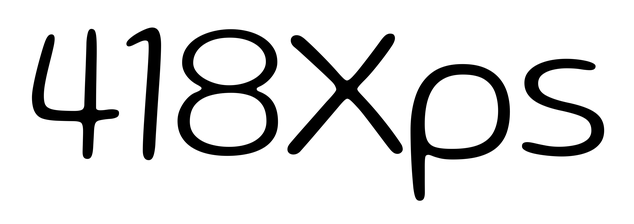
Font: Gluten_ExtraLight